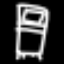
Label: bed